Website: ulta-beauty
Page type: customer-info-address
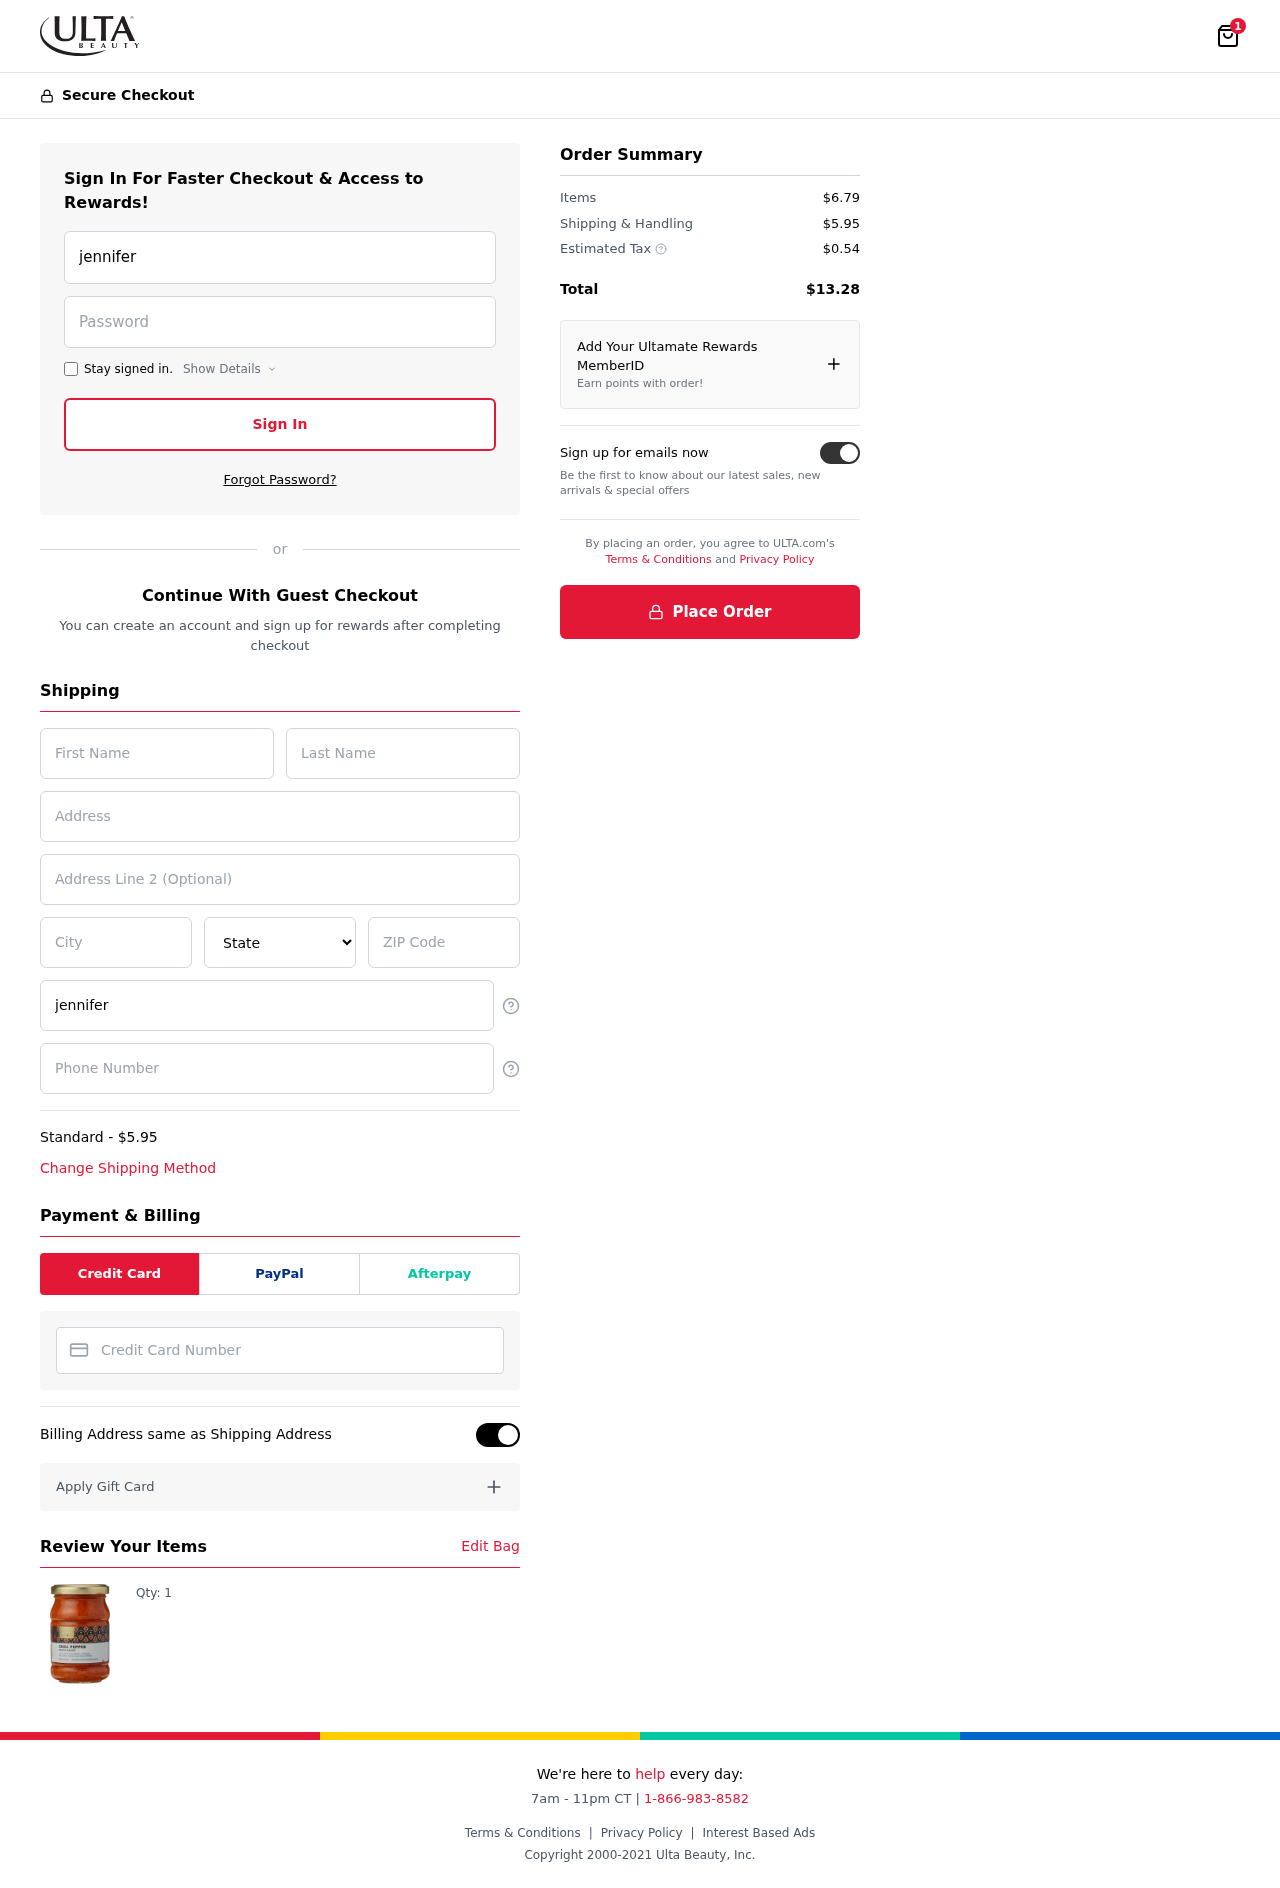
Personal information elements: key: PII_CARD_NUMBER
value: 5264 0767 0277 5834
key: PII_CITY
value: Weaverburgh
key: PII_EMAIL
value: jennifer_marquez@gmail.com
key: PII_FIRSTNAME
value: Jennifer
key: PII_LASTNAME
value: Marquez
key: PII_PHONE
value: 7835991416
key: PII_POSTCODE
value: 01610
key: PII_STATE
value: New Mexico
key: PII_STREET
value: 1413 Cox Mission
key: PII_STREET2
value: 4701 Juarez Mountain Suite 488
Product elements: key: PRODUCT1_QUANTITY
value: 1
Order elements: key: ORDER_NUM_ITEMS
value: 1
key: ORDER_SHIPPING_COST
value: $5.95
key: ORDER_ITEMS_TOTAL
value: $6.79
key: ORDER_SHIPPING_COST2
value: $5.95
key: ORDER_TAX
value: $0.54
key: ORDER_TOTAL
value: $13.28